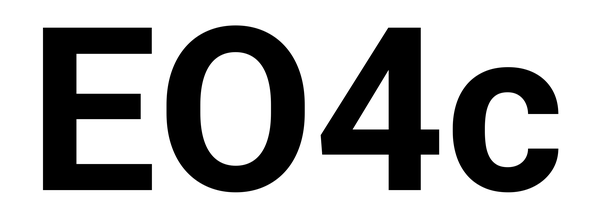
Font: Roboto_Bold